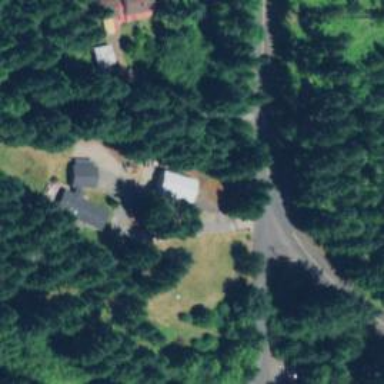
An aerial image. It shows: Driveway.